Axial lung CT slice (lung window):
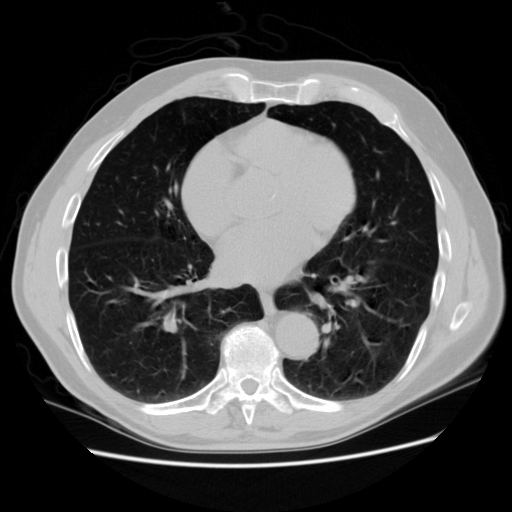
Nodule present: no